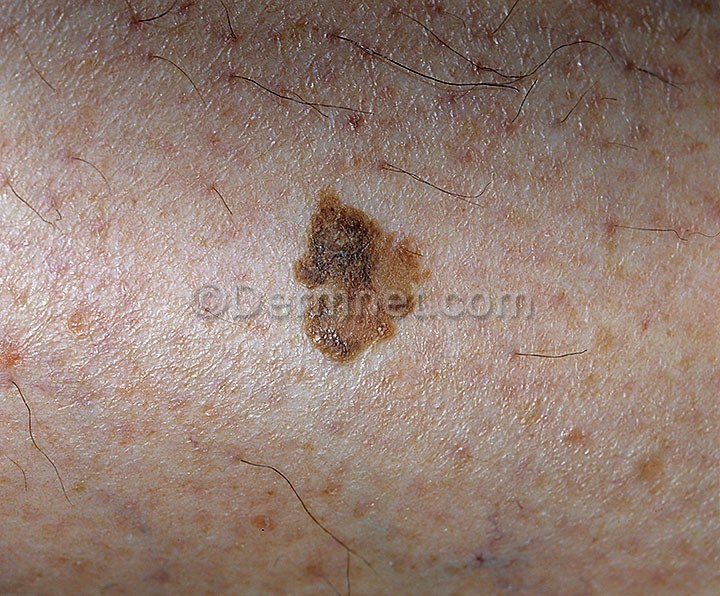
Disease: Seborrheic Keratoses and other Benign Tumors